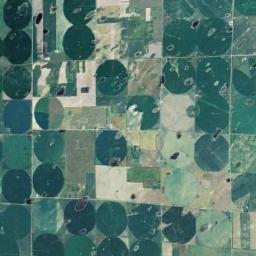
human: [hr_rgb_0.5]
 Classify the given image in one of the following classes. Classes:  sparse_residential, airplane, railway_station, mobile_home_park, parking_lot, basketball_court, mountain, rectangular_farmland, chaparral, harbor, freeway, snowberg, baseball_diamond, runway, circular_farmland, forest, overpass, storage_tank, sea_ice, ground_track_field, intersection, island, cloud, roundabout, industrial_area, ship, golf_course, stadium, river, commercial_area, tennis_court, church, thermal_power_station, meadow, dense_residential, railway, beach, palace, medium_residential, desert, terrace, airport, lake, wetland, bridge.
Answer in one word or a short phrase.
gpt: circular_farmland